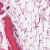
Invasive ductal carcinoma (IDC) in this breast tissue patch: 0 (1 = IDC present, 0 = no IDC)